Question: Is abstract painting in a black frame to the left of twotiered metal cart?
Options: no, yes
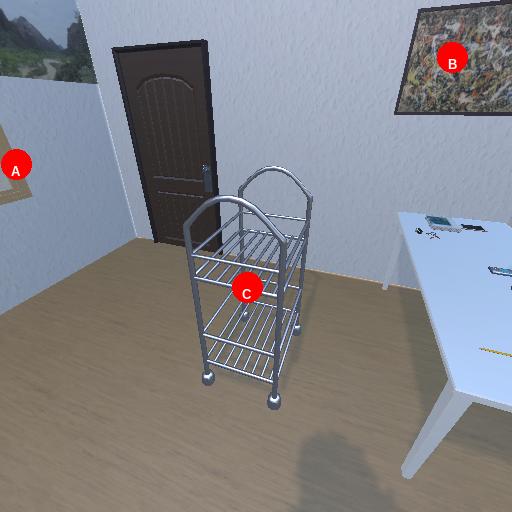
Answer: no